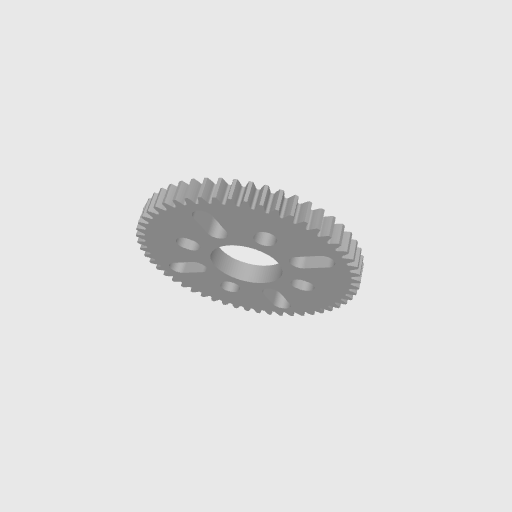
Part: HubMountAcetalGear52T